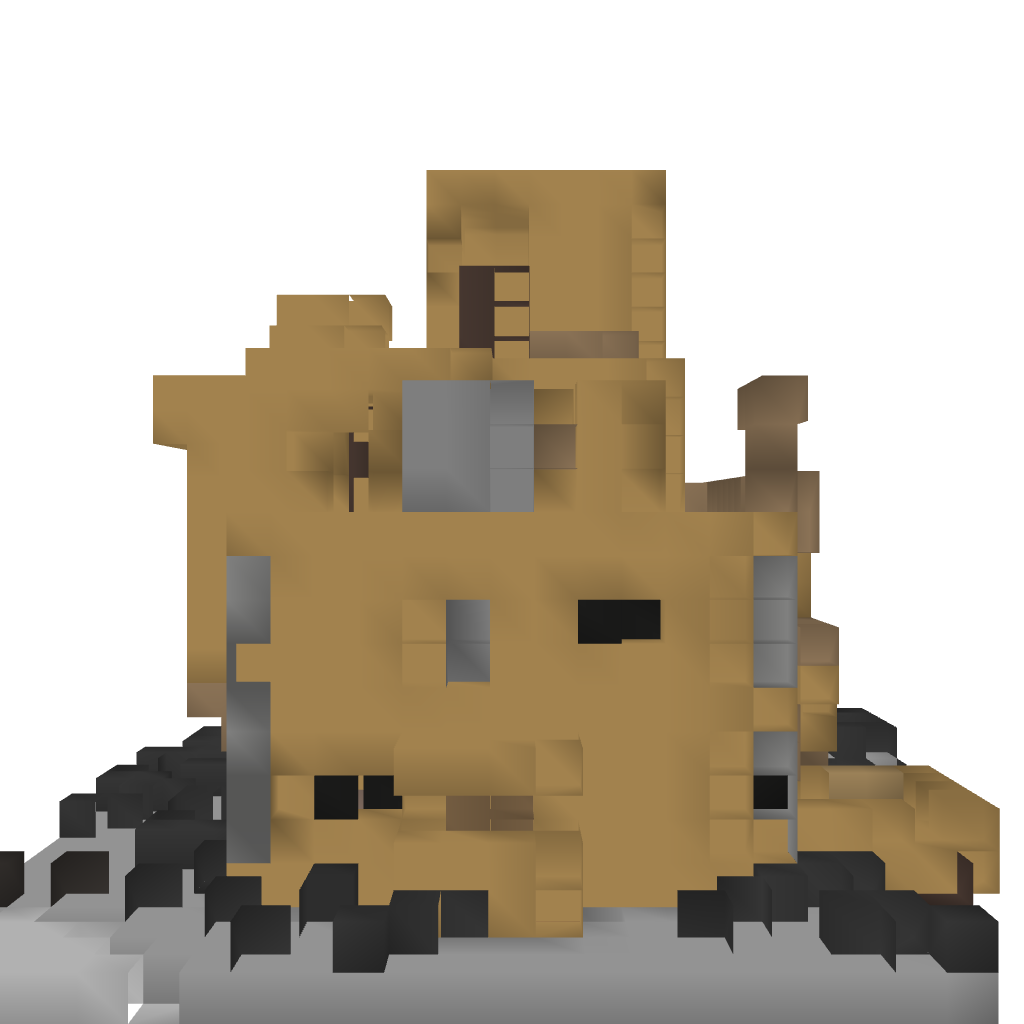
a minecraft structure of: AhmetEmin wood Villa